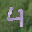
Label: 4